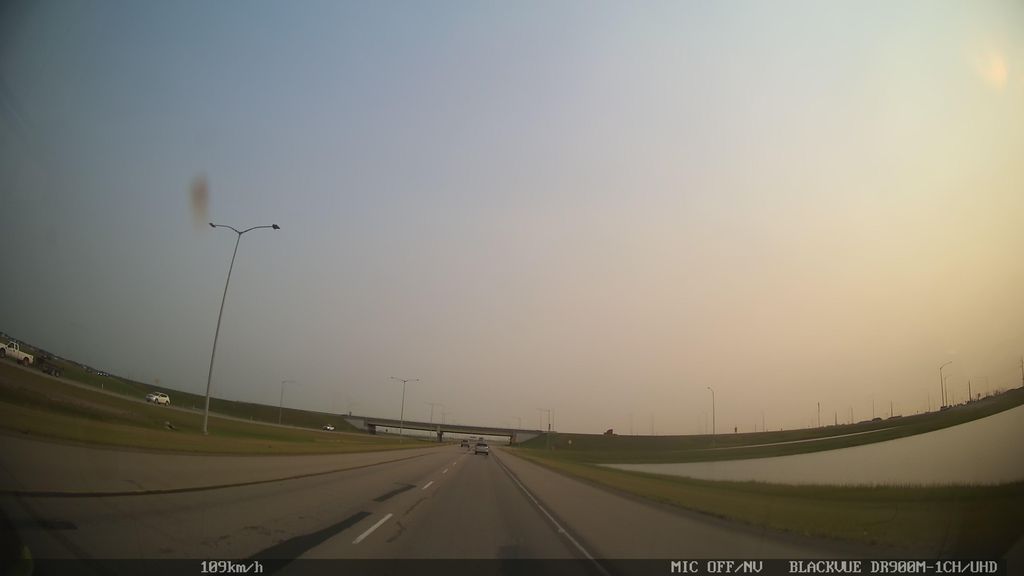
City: calgary